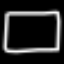
Label: square